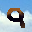
Label: 9